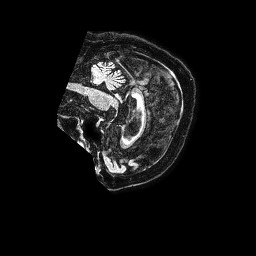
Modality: FLAIR
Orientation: sagittal
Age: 74
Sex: male
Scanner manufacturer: philips
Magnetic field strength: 1.5 T
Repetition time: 4.8 s
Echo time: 0.3 s